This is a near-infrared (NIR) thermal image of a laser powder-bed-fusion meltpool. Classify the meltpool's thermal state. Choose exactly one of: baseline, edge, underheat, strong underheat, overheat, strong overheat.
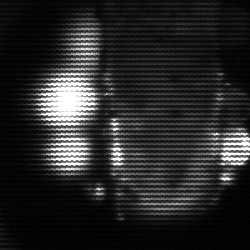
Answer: strong underheat